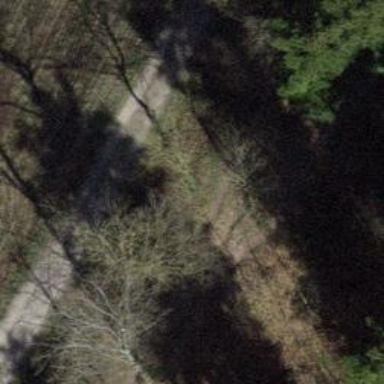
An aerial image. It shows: Unpaved path.